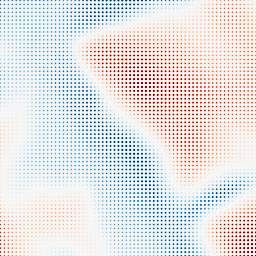
Category: multiscale
Decomposition family: dog
Decomposition parameters: sigma_low: 5
sigma_high: 50
Upsampling method: sinc_blackman
Upsampling parameters: scale: 8
kernel_size: 4
Upsampling scale: 8